Question: Currently I'm working on a site and I've ran into a problem on the login script.
'''
<?php
include 'includes/connect.php';
include 'includes/core.php';
?>
<?php
$user = sanitizeString($_POST['username']);
$pass = sanitizeString($_POST['password']);
if($user == "" || $pass = ""){
$error = "Not all fields were entered<br />";
} else {
$query = "SELECT username,password FROM admins WHERE username='$user' AND password='$pass'";
if(mysql_num_rows(queryMysql($query)) == 0){
print "Wrong Username/Password <br />";
print "$user";
print "$pass";
} else {
$_SESSION['user'] = $user;
$_SESSION['pass'] = $pass;
print "Successfully Logged In. Redirecting...";
}
}
?>
<html>
<head>
<title>
Login
</title>
<link rel="stylesheet" type="text/css" href="css/stylesheet.css">
</head>
<body>
<div id="mainDiv">
<h2>&nbsp;&nbsp;&nbsp;Login</h2>
<form action="login.php" method="post">
Username: <input type="text" name="username"><br>
Password: <input type="password" name="password"><br><br>
<input type="submit" name="login" value="Login">
</form>
</div>
</body>
</html>
'''
I know most of this is incomplete but that's not the problem. The problem is that I'm getting "Incorrect Username/Password" when ever I try to login. Upon further investigation I found that $pass isn't being set.

Why is $pass not being set and displayed?
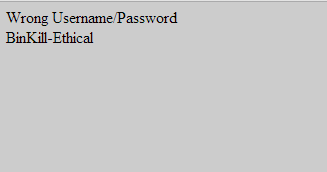
Answer: Change
'''
if($user == "" || $pass = ""){
'''
To
'''
if($user == "" || $pass == ""){
'''
You were setting $pass = "" instead of checking if it was "".